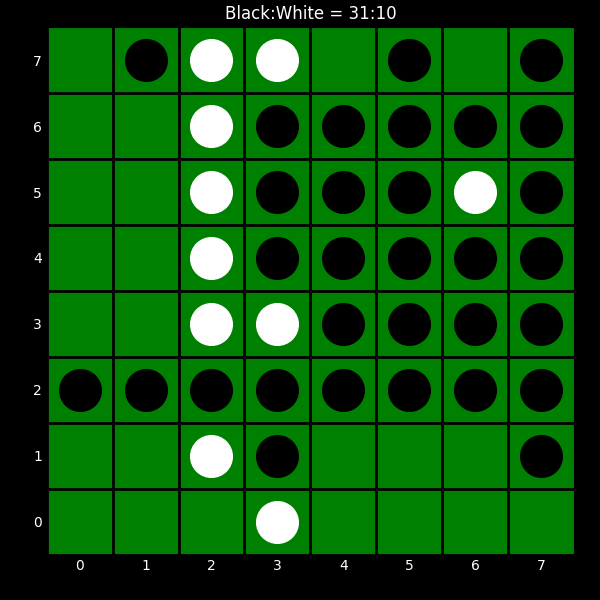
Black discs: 31
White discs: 10